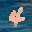
Label: 4